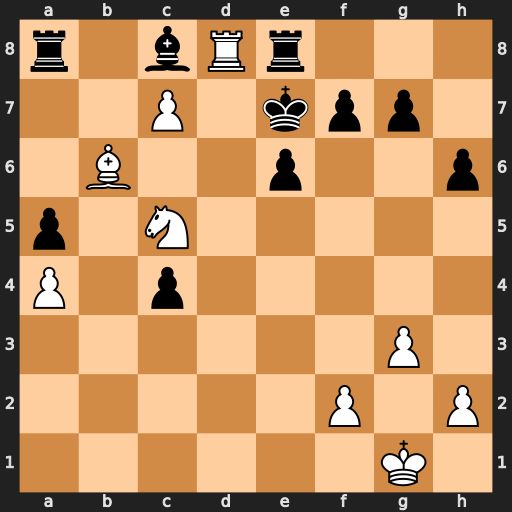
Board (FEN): r1bRr3/2P1kpp1/1B2p2p/p1N5/P1p5/6P1/5P1P/6K1
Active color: w
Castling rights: -
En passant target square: -
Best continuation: Ne4 e5 Bc5+